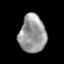
Tissue: prostate
Cell type: Epithelial cells
Senescence score: 0.2886
Nuclear area (px): 980
Mean DAPI intensity: 153.149